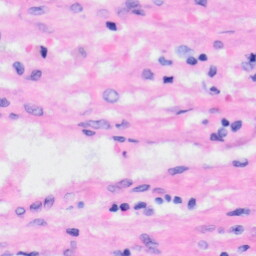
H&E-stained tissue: Liver